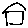
Label: house